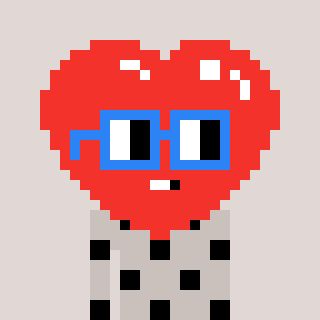
a pixel art character with square blue glasses, a heart-shaped head and a foggrey-colored body on a warm background